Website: bh-photo
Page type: orders-overview
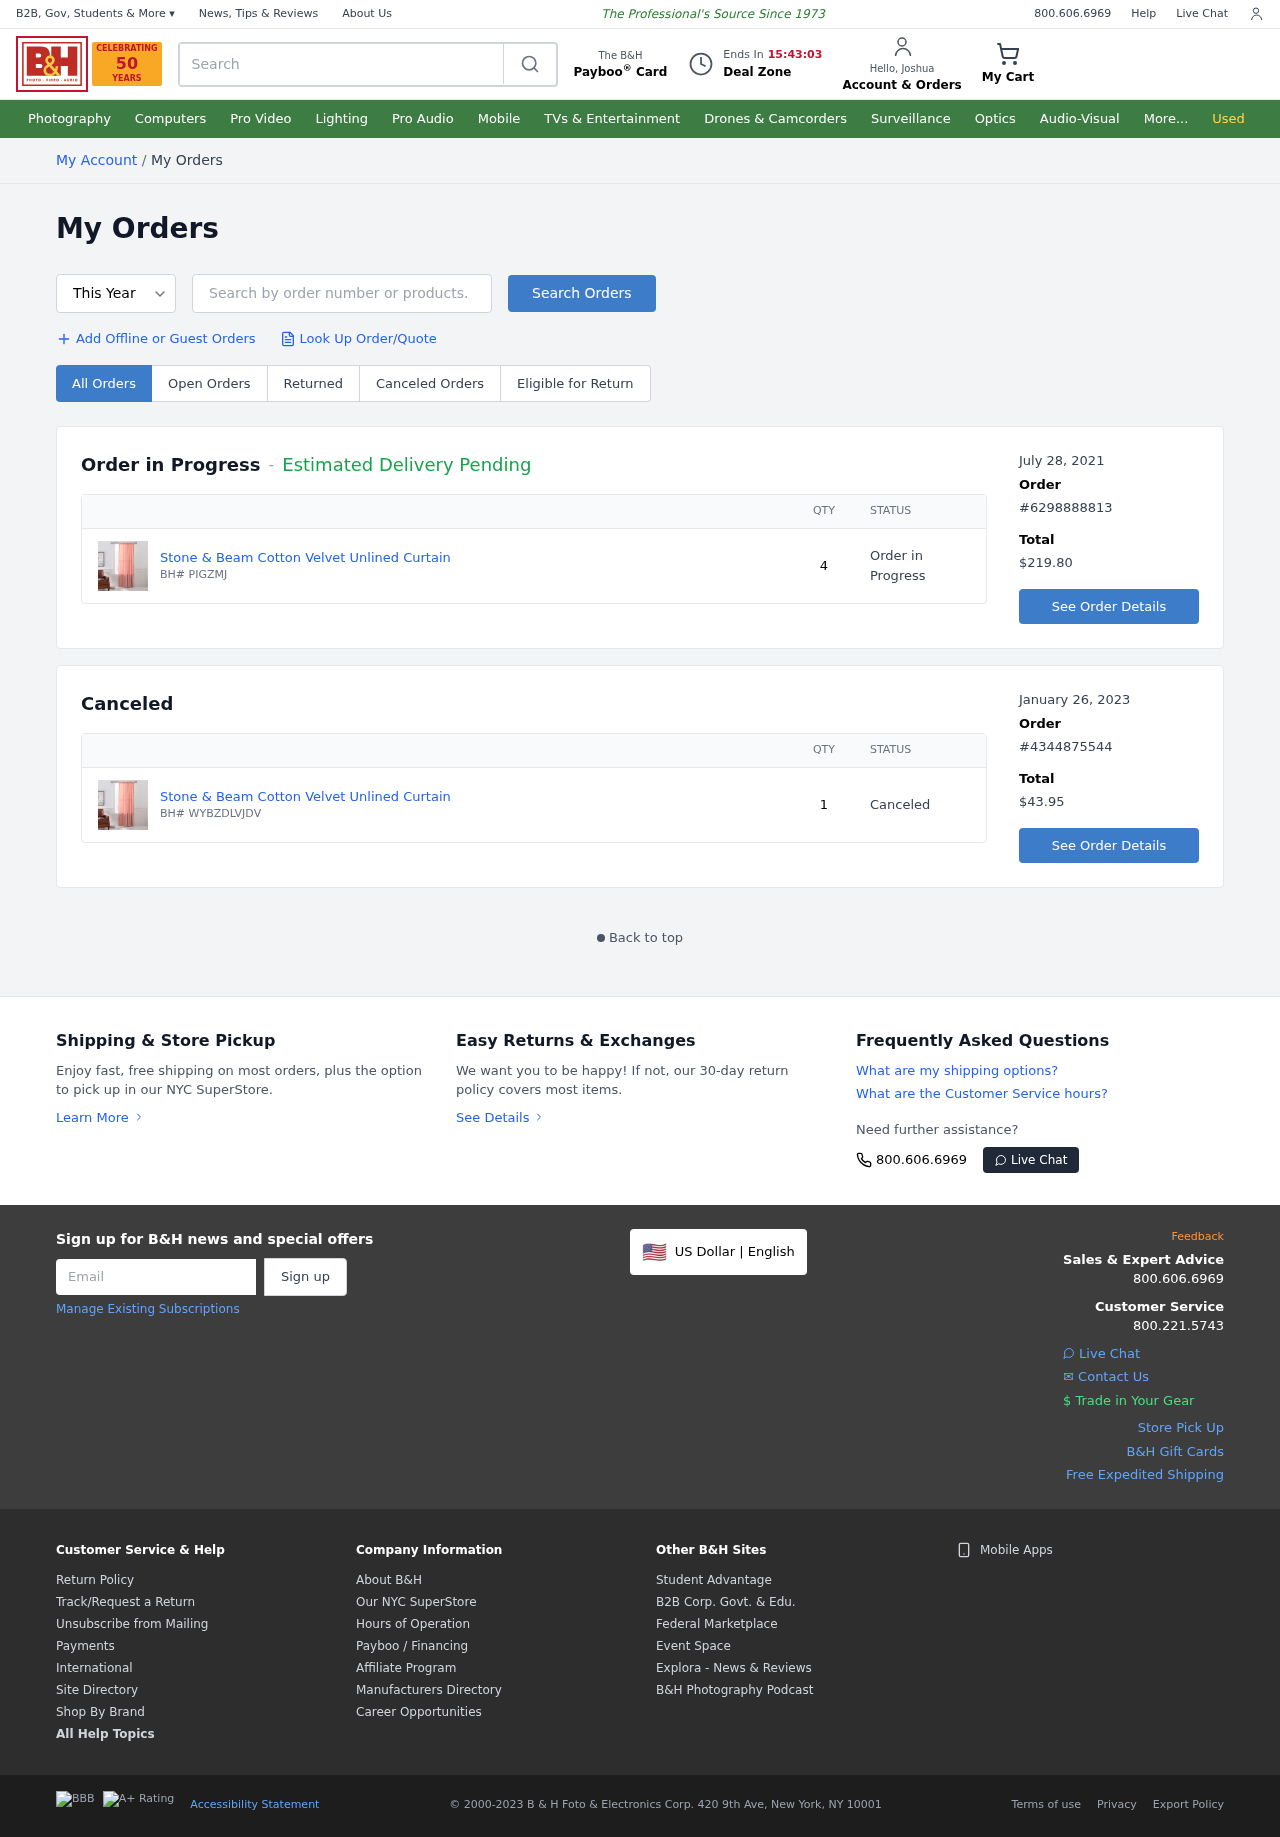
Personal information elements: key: PII_FIRSTNAME
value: Joshua
Product elements: key: PRODUCT1_NAME
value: Stone & Beam Cotton Velvet Unlined Curtain
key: PRODUCT1_QUANTITY
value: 4
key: PRODUCT2_NAME
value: Stone & Beam Cotton Velvet Unlined Curtain
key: PRODUCT2_QUANTITY
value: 1
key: PRODUCT1_SKU
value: BH# PIGZMJ
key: PRODUCT2_SKU
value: BH# WYBZDLVJDV
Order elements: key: ORDER_DATE
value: July 28, 2021
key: ORDER_ID
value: #6298888813
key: ORDER_TOTAL
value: $219.80
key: ORDER_DATE2
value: January 26, 2023
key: ORDER_ID2
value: #4344875544
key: ORDER_TOTAL2
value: $43.95
Search elements: key: HEADER_SEARCH
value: Search
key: SEARCH_ORDERS
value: Search by order number or products.